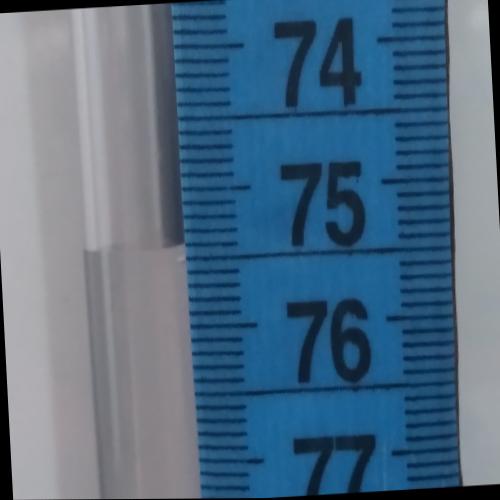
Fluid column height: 75.4 cm